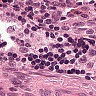
Metastatic tissue present: no